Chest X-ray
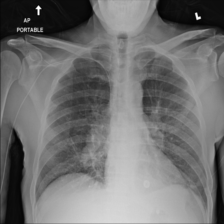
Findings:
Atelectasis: negative
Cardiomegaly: negative
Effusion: negative
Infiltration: negative
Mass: negative
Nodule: negative
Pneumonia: negative
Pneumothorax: negative
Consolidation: negative
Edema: negative
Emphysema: negative
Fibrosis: negative
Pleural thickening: negative
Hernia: negative